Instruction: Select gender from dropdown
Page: traveler
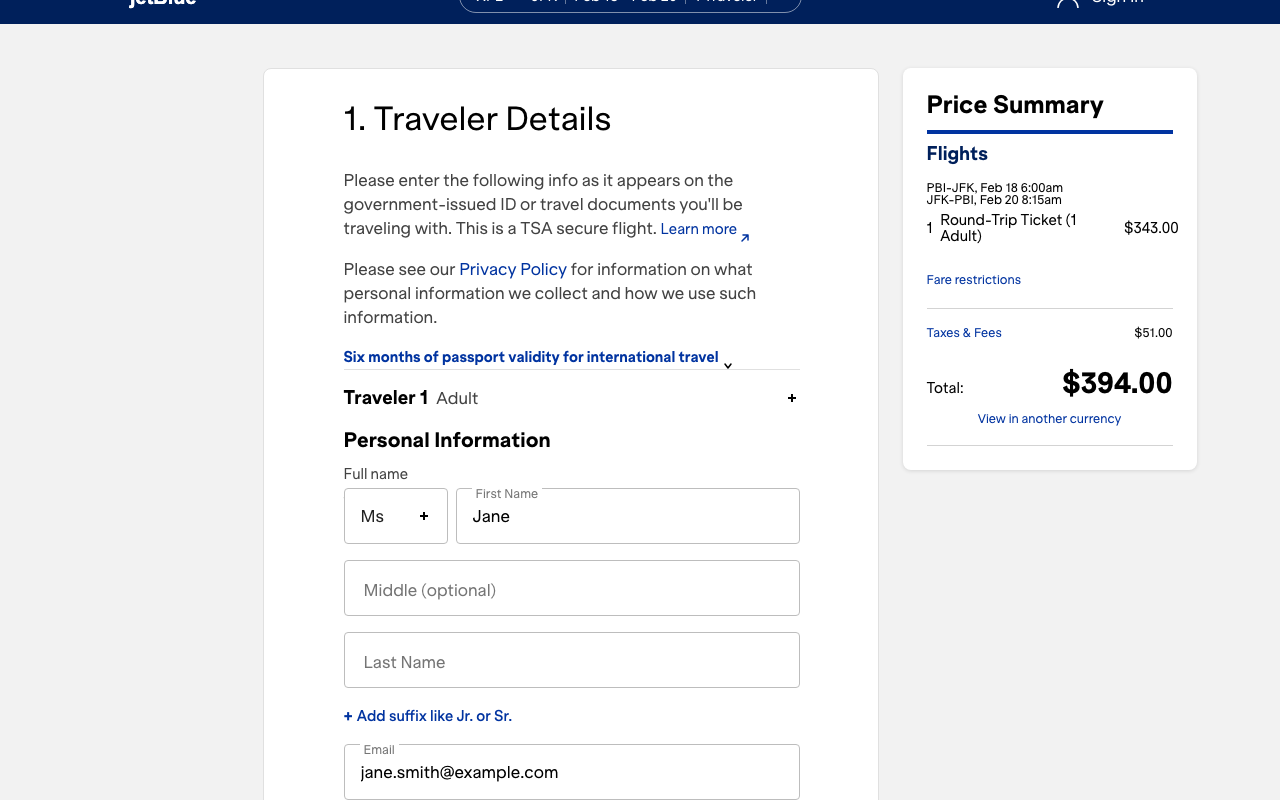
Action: click